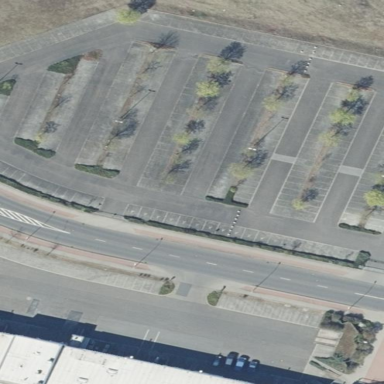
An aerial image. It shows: Parking area with surface.